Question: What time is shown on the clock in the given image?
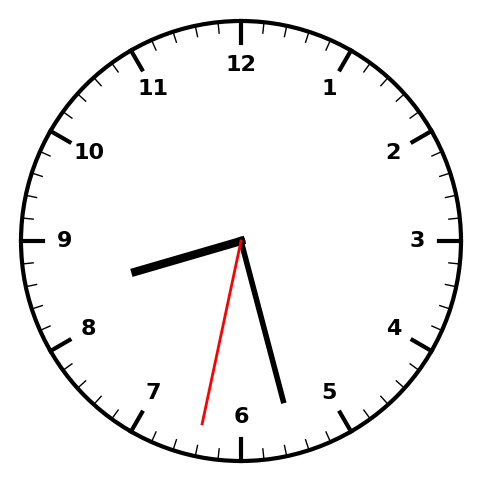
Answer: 08:27:32